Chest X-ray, PA view. Patient: 17 years old, sex M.
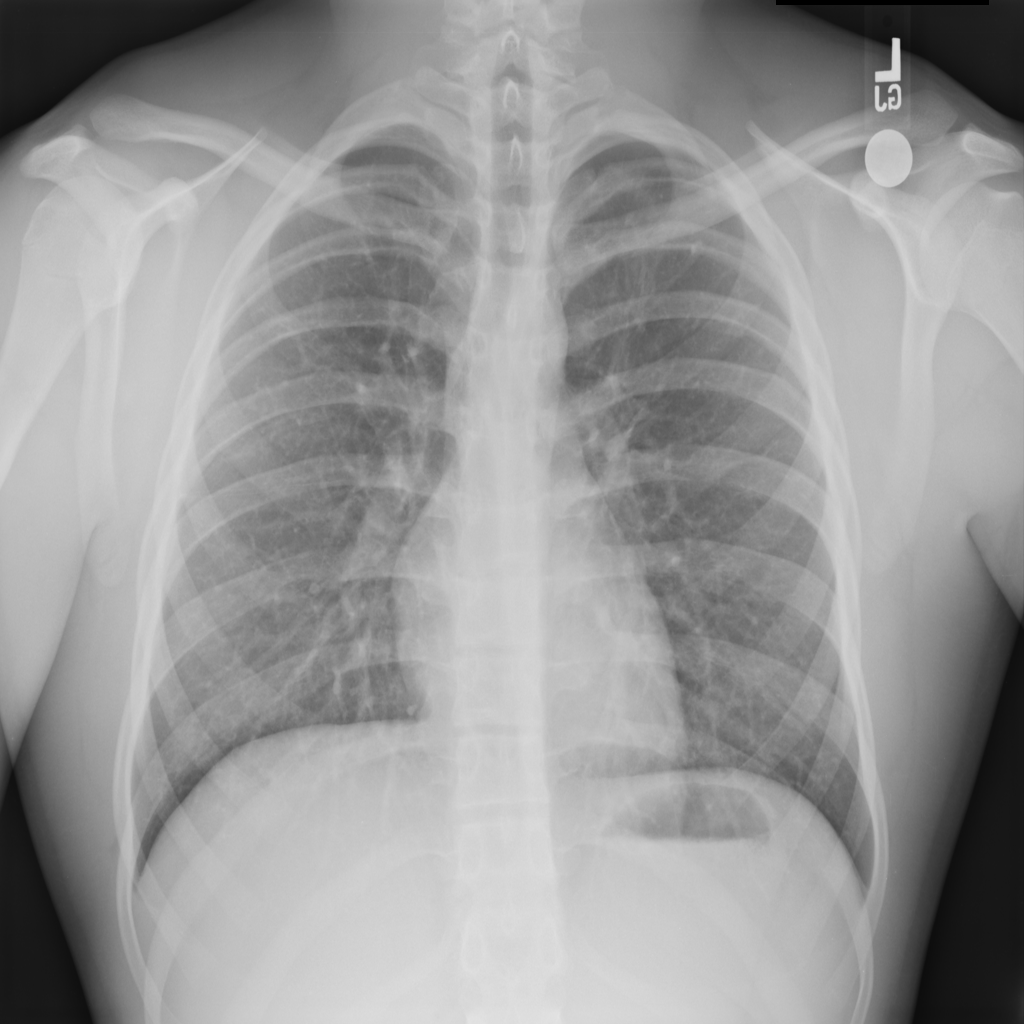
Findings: No Finding